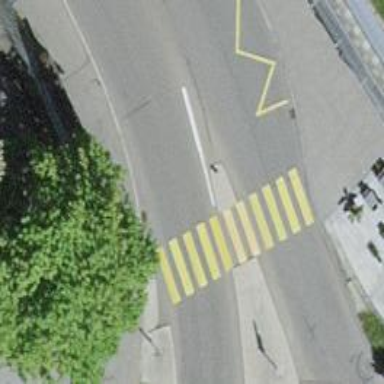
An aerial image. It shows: Marked crossing with visible markings.